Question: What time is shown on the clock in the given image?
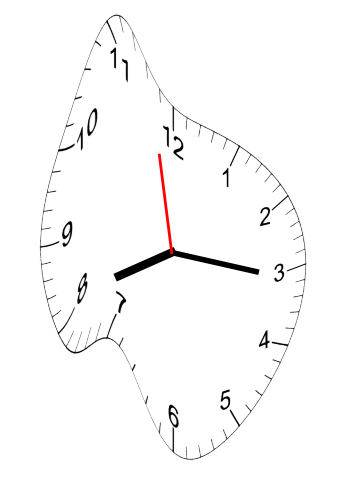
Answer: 08:15:58